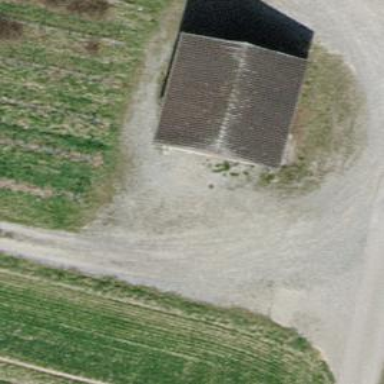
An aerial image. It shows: Hut.